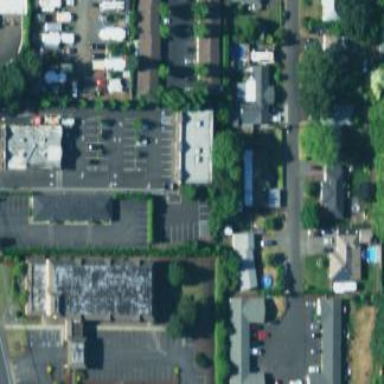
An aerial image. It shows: Parking area.